Question: I need to make a gui like this in swing can u help me .. is there any way to combine column headers by columns and rows

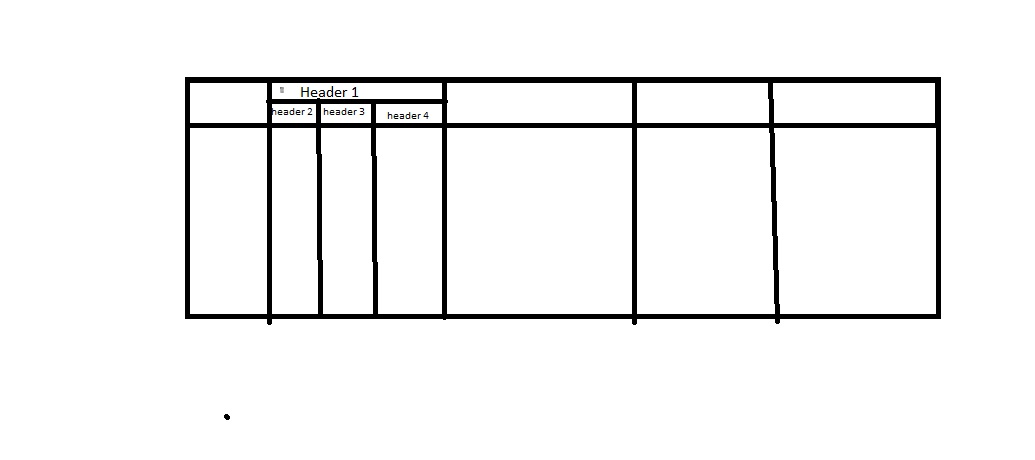
Answer: So you want multi header row jtable. You have to Group your header.
GroupableHeaderExample.java
'''
public class GroupableHeaderExample extends JFrame {
GroupableHeaderExample() {
super( "Groupable Header Example" );
DefaultTableModel dm = new DefaultTableModel();
dm.setDataVector(new Object[][]{
{"119","foo","bar","ja","ko","zh"},
{"911","bar","foo","en","fr","pt"}},
new Object[]{"SNo.","1","2","Native","2","3"});
JTable table = new JTable( dm ) {
protected JTableHeader createDefaultTableHeader() {
return new GroupableTableHeader(columnModel);
}
};
TableColumnModel cm = table.getColumnModel();
ColumnGroup g_name = new ColumnGroup("Name");
g_name.add(cm.getColumn(1));
g_name.add(cm.getColumn(2));
ColumnGroup g_lang = new ColumnGroup("Language");
g_lang.add(cm.getColumn(3));
ColumnGroup g_other = new ColumnGroup("Others");
g_other.add(cm.getColumn(4));
g_other.add(cm.getColumn(5));
g_lang.add(g_other);
GroupableTableHeader header = (GroupableTableHeader)table.getTableHeader();
header.addColumnGroup(g_name);
header.addColumnGroup(g_lang);
JScrollPane scroll = new JScrollPane( table );
getContentPane().add( scroll );
setSize( 400, 120 );
}
public static void main(String[] args) {
GroupableHeaderExample frame = new GroupableHeaderExample();
frame.addWindowListener( new WindowAdapter() {
public void windowClosing( WindowEvent e ) {
System.exit(0);
}
});
frame.setVisible(true);
}
}
'''
ColumnGroup.java
'''
public class ColumnGroup {
protected TableCellRenderer renderer;
protected List<TableColumn> columns;
protected List<ColumnGroup> groups;
protected String text;
protected int margin = 0;
public ColumnGroup(String text) {
this(text, null);
}
public ColumnGroup(String text, TableCellRenderer renderer) {
this.text = text;
this.renderer = renderer;
this.columns = new ArrayList<TableColumn>();
this.groups = new ArrayList<ColumnGroup>();
}
public void add(TableColumn column) {
columns.add(column);
}
public void add(ColumnGroup group) {
groups.add(group);
}
/**
* @param column
* TableColumn
*/
public List<ColumnGroup> getColumnGroups(TableColumn column) {
if (!contains(column)) {
return Collections.emptyList();
}
List<ColumnGroup> result = new ArrayList<ColumnGroup>();
result.add(this);
if (columns.contains(column)) {
return result;
}
for (ColumnGroup columnGroup : groups) {
result.addAll(columnGroup.getColumnGroups(column));
}
return result;
}
private boolean contains(TableColumn column) {
if (columns.contains(column)) {
return true;
}
for (ColumnGroup group : groups) {
if (group.contains(column)) {
return true;
}
}
return false;
}
public TableCellRenderer getHeaderRenderer() {
return renderer;
}
public void setHeaderRenderer(TableCellRenderer renderer) {
this.renderer = renderer;
}
public String getHeaderValue() {
return text;
}
public Dimension getSize(JTable table) {
TableCellRenderer renderer = this.renderer;
if (renderer == null) {
renderer = table.getTableHeader().getDefaultRenderer();
}
Component comp = renderer.getTableCellRendererComponent(table, getHeaderValue() == null || getHeaderValue().trim().isEmpty() ? " "
: getHeaderValue(), false, false, -1, -1);
int height = comp.getPreferredSize().height;
int width = 0;
for (ColumnGroup columnGroup : groups) {
width += columnGroup.getSize(table).width;
}
for (TableColumn tableColumn : columns) {
width += tableColumn.getWidth();
width += margin;
}
return new Dimension(width, height);
}
public void setColumnMargin(int margin) {
this.margin = margin;
for (ColumnGroup columnGroup : groups) {
columnGroup.setColumnMargin(margin);
}
}
}
'''
GroupableTableHeader.java
'''
@SuppressWarnings("serial")
public class GroupableTableHeader extends JTableHeader {
@SuppressWarnings("unused")
private static final String uiClassID = "GroupableTableHeaderUI";
protected List<ColumnGroup> columnGroups = new ArrayList<ColumnGroup>();
public GroupableTableHeader(TableColumnModel model) {
super(model);
setUI(new GroupableTableHeaderUI());
setReorderingAllowed(false);
// setDefaultRenderer(new MultiLineHeaderRenderer());
}
@Override
public void updateUI() {
setUI(new GroupableTableHeaderUI());
}
@Override
public void setReorderingAllowed(boolean b) {
super.setReorderingAllowed(false);
}
public void addColumnGroup(ColumnGroup g) {
columnGroups.add(g);
}
public List<ColumnGroup> getColumnGroups(TableColumn col) {
for (ColumnGroup group : columnGroups) {
List<ColumnGroup> groups = group.getColumnGroups(col);
if (!groups.isEmpty()) {
return groups;
}
}
return Collections.emptyList();
}
public void setColumnMargin() {
int columnMargin = getColumnModel().getColumnMargin();
for (ColumnGroup group : columnGroups) {
group.setColumnMargin(columnMargin);
}
}
}
'''
GroupableTableHeaderUI.java
'''
public class GroupableTableHeaderUI extends BasicTableHeaderUI {
protected GroupableTableHeader getHeader() {
return (GroupableTableHeader) header;
}
@Override
public void paint(Graphics g, JComponent c) {
Rectangle clipBounds = g.getClipBounds();
if (header.getColumnModel().getColumnCount() == 0) {
return;
}
int column = 0;
Dimension size = header.getSize();
Rectangle cellRect = new Rectangle(0, 0, size.width, size.height);
Map<ColumnGroup, Rectangle> groupSizeMap = new HashMap<ColumnGroup, Rectangle>();
for (Enumeration<TableColumn> enumeration = header.getColumnModel().getColumns(); enumeration.hasMoreElements();) {
cellRect.height = size.height;
cellRect.y = 0;
TableColumn aColumn = enumeration.nextElement();
List<ColumnGroup> groups = getHeader().getColumnGroups(aColumn);
int groupHeight = 0;
for (ColumnGroup group : groups) {
Rectangle groupRect = groupSizeMap.get(group);
if (groupRect == null) {
groupRect = new Rectangle(cellRect);
Dimension d = group.getSize(header.getTable());
groupRect.width = d.width;
groupRect.height = d.height;
groupSizeMap.put(group, groupRect);
}
paintCell(g, groupRect, group);
groupHeight += groupRect.height;
cellRect.height = size.height - groupHeight;
cellRect.y = groupHeight;
}
cellRect.width = aColumn.getWidth();
if (cellRect.intersects(clipBounds)) {
paintCell(g, cellRect, column);
}
cellRect.x += cellRect.width;
column++;
}
}
private void paintCell(Graphics g, Rectangle cellRect, int columnIndex) {
TableColumn aColumn = header.getColumnModel().getColumn(columnIndex);
TableCellRenderer renderer = aColumn.getHeaderRenderer();
if (renderer == null) {
renderer = getHeader().getDefaultRenderer();
}
Component c = renderer.getTableCellRendererComponent(header.getTable(), aColumn.getHeaderValue(), false, false,
-1, columnIndex);
c.setBackground(UIManager.getColor("control"));
rendererPane.paintComponent(g, c, header, cellRect.x, cellRect.y, cellRect.width, cellRect.height, true);
}
private void paintCell(Graphics g, Rectangle cellRect, ColumnGroup cGroup) {
TableCellRenderer renderer = cGroup.getHeaderRenderer();
if (renderer == null) {
renderer = getHeader().getDefaultRenderer();
}
Component component = renderer.getTableCellRendererComponent(header.getTable(), cGroup.getHeaderValue(), false,
false, -1, -1);
rendererPane
.paintComponent(g, component, header, cellRect.x, cellRect.y, cellRect.width, cellRect.height, true);
}
private int getHeaderHeight() {
int headerHeight = 0;
TableColumnModel columnModel = header.getColumnModel();
for (int column = 0; column < columnModel.getColumnCount(); column++) {
TableColumn aColumn = columnModel.getColumn(column);
TableCellRenderer renderer = aColumn.getHeaderRenderer();
if (renderer == null) {
renderer = getHeader().getDefaultRenderer();
}
Component comp = renderer.getTableCellRendererComponent(header.getTable(), aColumn.getHeaderValue(), false,
false, -1, column);
int cHeight = comp.getPreferredSize().height;
List<ColumnGroup> groups = getHeader().getColumnGroups(aColumn);
for (ColumnGroup group : groups) {
cHeight += group.getSize(header.getTable()).height;
}
headerHeight = Math.max(headerHeight, cHeight);
}
return headerHeight;
}
@Override
public Dimension getPreferredSize(JComponent c) {
int width = 0;
for (Enumeration<TableColumn> enumeration = header.getColumnModel().getColumns(); enumeration.hasMoreElements();) {
TableColumn aColumn = enumeration.nextElement();
width += aColumn.getPreferredWidth();
}
return createHeaderSize(width);
}
private Dimension createHeaderSize(int width) {
TableColumnModel columnModel = header.getColumnModel();
width += columnModel.getColumnMargin() * columnModel.getColumnCount();
if (width > Integer.MAX_VALUE) {
width = Integer.MAX_VALUE;
}
return new Dimension(width, getHeaderHeight());
}
}
'''
You can find this at <URL>.